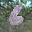
Label: 6